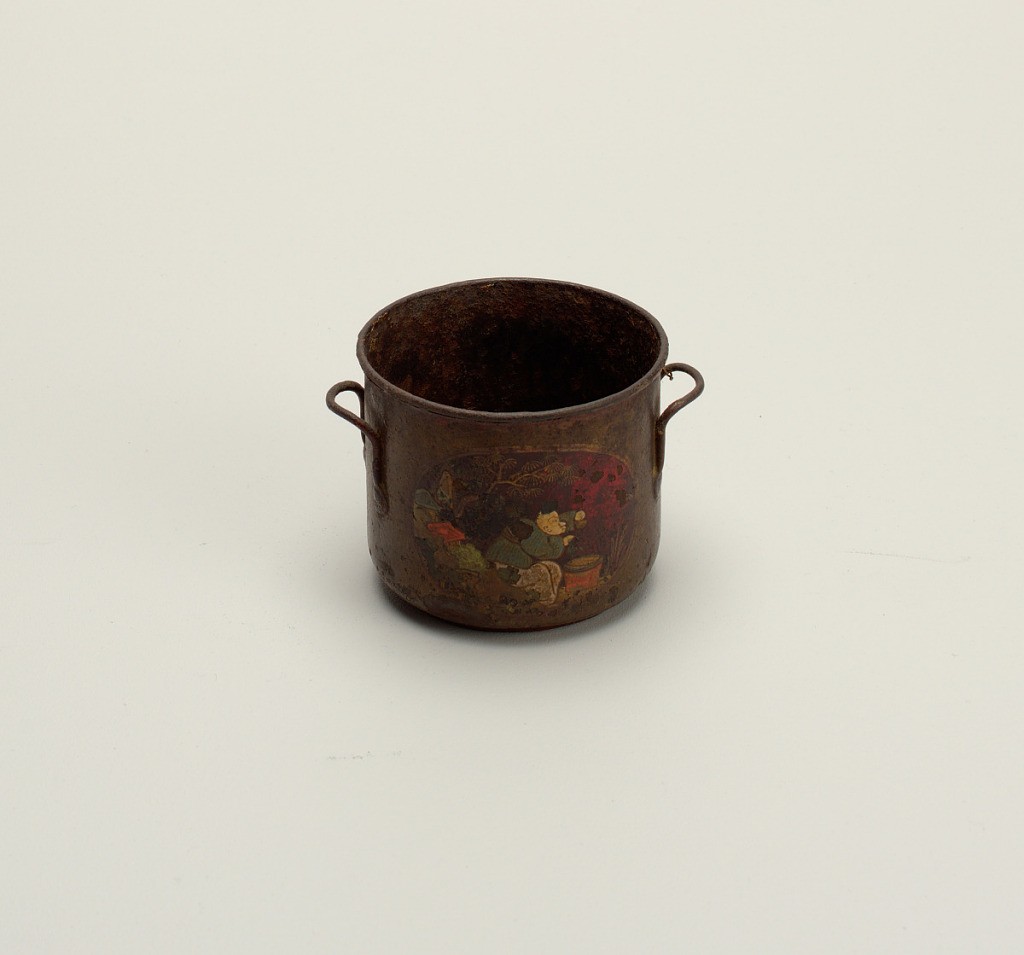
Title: Cachepots
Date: ca. 1750
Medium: Enameled tôle
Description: A pair. Cylindrical, with slightly rounded bottom and simple handles. Gilt field, with oval medallions front and back showing Chinese landscapes and Chinese figures.